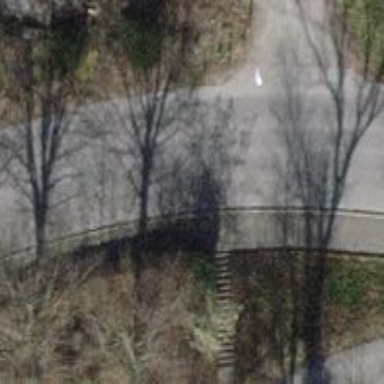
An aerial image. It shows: Set of concrete steps.